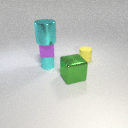
large cyan metal cylinder above small purple rubber cube